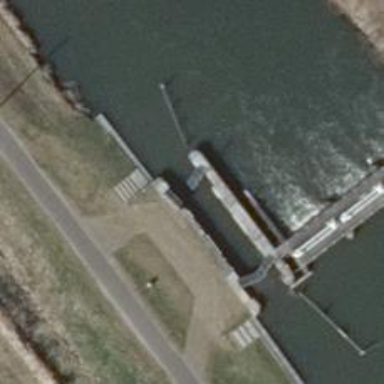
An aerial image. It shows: Lock gate along waterway.